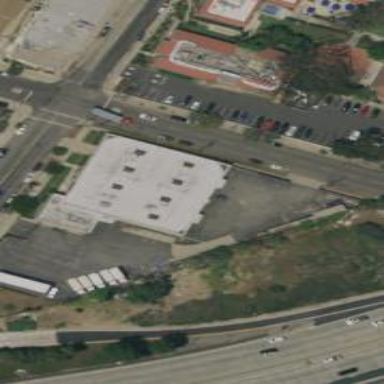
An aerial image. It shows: Retail building.